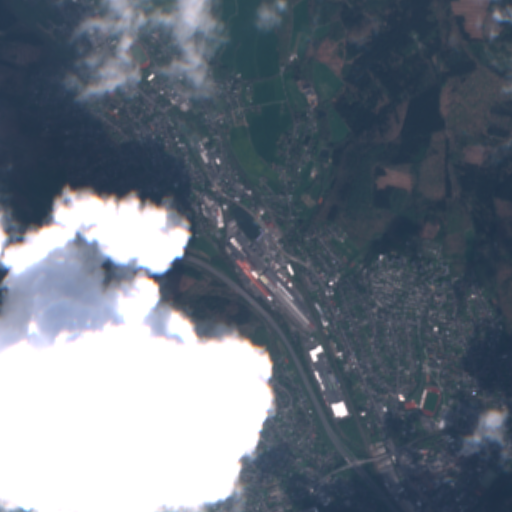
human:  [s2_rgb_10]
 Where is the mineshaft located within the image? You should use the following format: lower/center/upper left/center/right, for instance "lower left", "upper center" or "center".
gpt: The mineshaft is located in the upper left of the image.
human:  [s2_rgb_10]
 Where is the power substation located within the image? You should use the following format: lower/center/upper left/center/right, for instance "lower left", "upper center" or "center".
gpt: The power substation is located in the lower center of the image.
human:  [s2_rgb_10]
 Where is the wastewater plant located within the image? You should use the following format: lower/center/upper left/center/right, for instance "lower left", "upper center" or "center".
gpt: The wastewater plant is located in the center of the image.
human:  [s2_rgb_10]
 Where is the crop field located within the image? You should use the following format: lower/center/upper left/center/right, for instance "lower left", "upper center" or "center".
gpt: There is no crop field in the image.